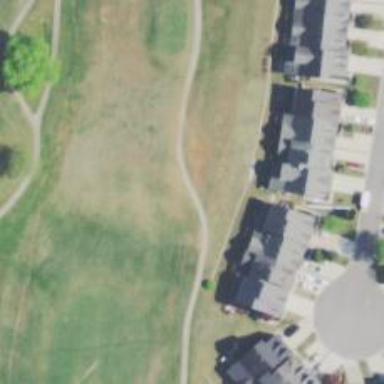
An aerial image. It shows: Path for golf carts.